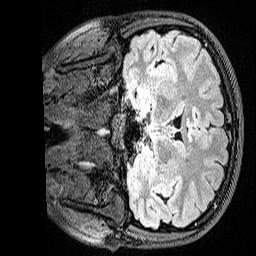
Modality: FLAIR
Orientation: coronal
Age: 20
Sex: female
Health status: healthy
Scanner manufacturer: siemens
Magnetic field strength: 3 T
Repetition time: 5 s
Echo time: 0.388 s